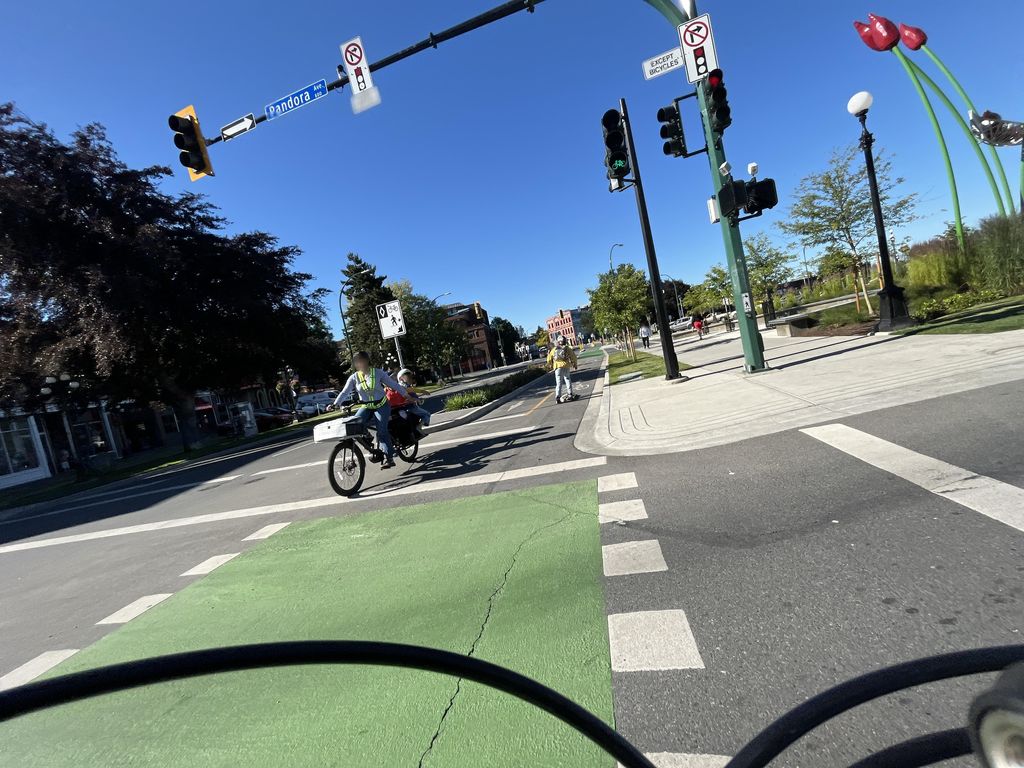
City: victoria